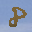
Label: 8